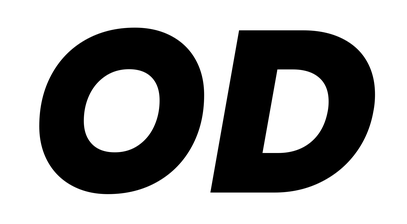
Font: Poppins-ExtraBoldItalic